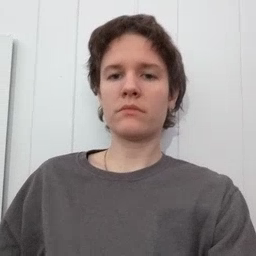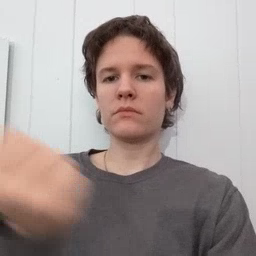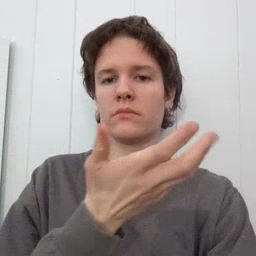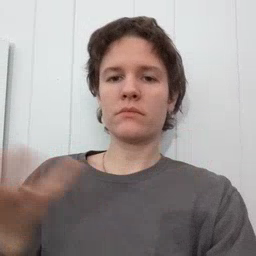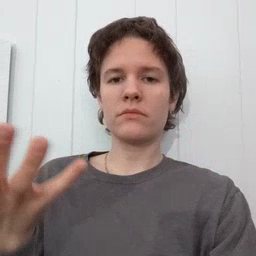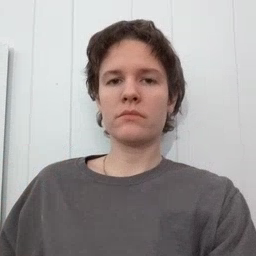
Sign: every